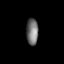
Tissue: prostate
Cell type: T cells
Senescence score: 0.3486
Nuclear area (px): 312
Mean DAPI intensity: 112.705